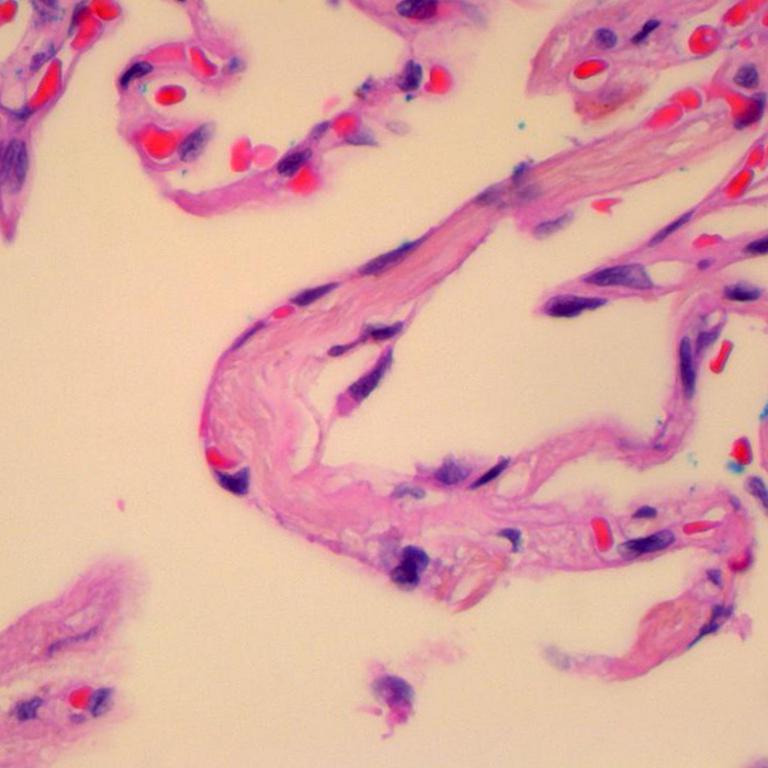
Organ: lung
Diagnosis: benign